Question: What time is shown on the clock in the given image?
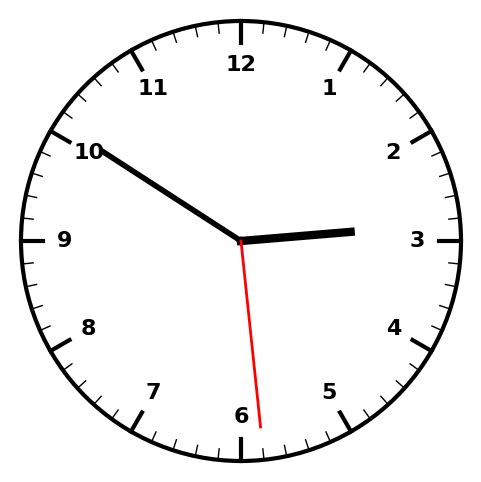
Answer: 02:50:29